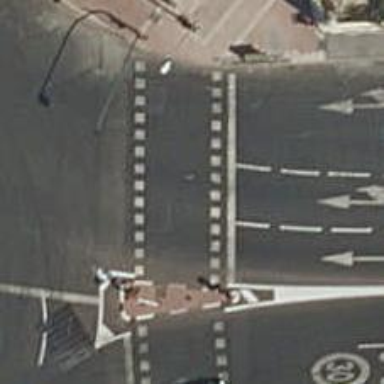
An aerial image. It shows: Road with traffic signals at the crossing.